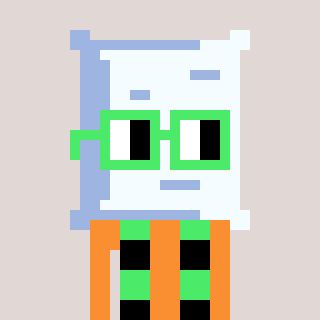
a pixel art character with square light green glasses, a pillow-shaped head and a orange-colored body on a warm background